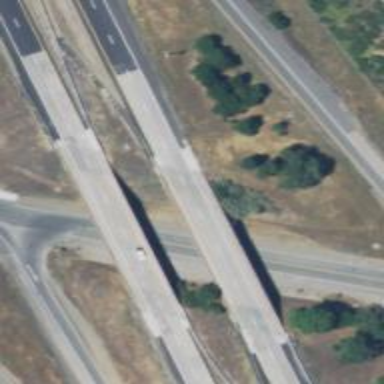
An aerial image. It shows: Motorway bridge.